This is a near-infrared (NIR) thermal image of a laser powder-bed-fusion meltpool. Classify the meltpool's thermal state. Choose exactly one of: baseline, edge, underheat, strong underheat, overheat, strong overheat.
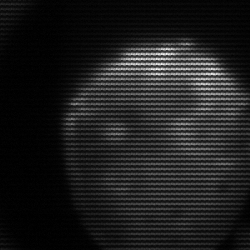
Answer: edge